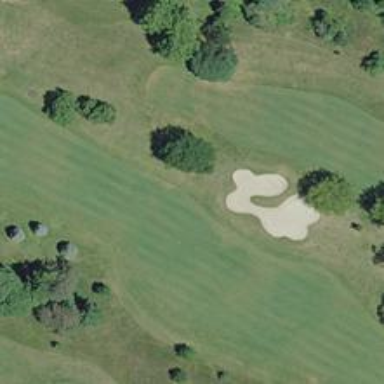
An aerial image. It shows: Golf hole.